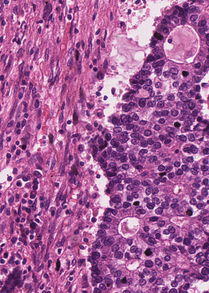
Tumor epithelial tissue: yes
Tumor-associated stroma tissue: yes
Normal tissue: no